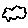
Label: cloud